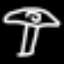
Label: mushroom